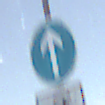
Verkehrszeichen: VorgeschriebeneFahrtrichtungGeradeaus
Zusatzzeichen unten: EinspurigeFahrzeugeFrei4
Umgebung: Outdoor, Nature
Tageszeit: Night
Wetter: Clear
Licht: Natural
Jahreszeit: NotSpecified
Kontrast: HighContrast